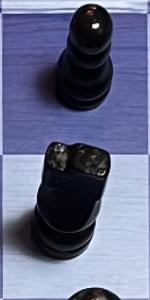
Label: Knight_Black